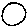
Label: circle